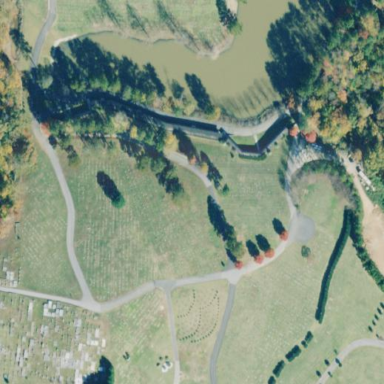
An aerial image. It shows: Cemetery.